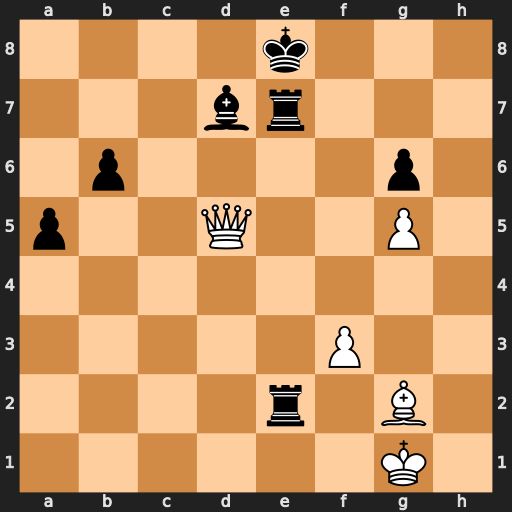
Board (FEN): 4k3/3br3/1p4p1/p2Q2P1/8/5P2/4r1B1/6K1
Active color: w
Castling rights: -
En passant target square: -
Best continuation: Qg8#